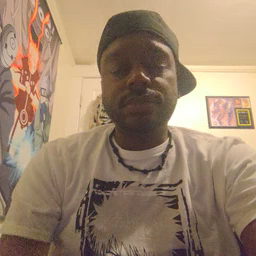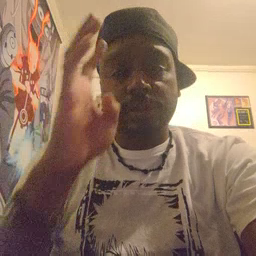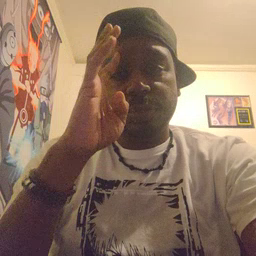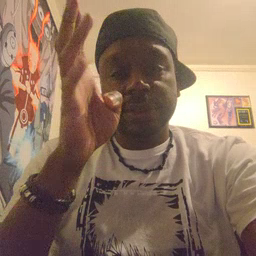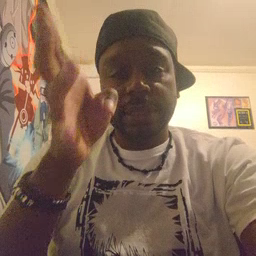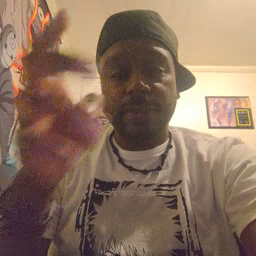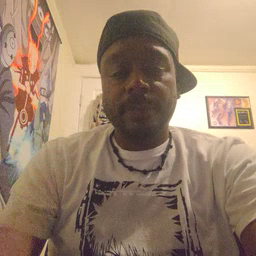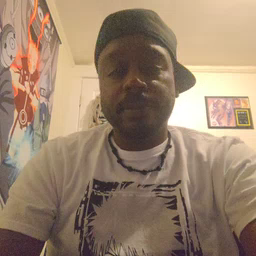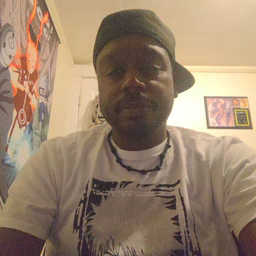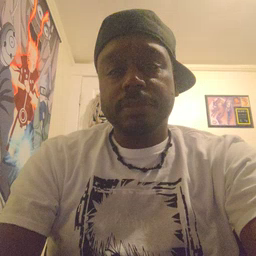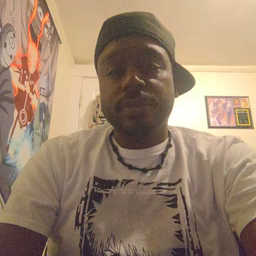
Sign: pretend